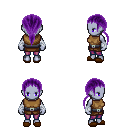
a pixel art fantasy rpg character, female body template, dark elf, purple skin, leather chest armor, magenta pants, purple ponytail hairstyle, white cloth bandages, brown slippers, four views (front, back, left, right), 2x2 character sprite sheet, small pixel art, hard edges, no anti-aliasing